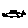
Label: car